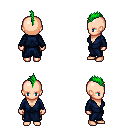
a pixel art fantasy rpg character, female body template, human, light skin, blue robe, gold greaves, green mohawk hairstyle, four views (front, back, left, right), 2x2 character sprite sheet, small pixel art, hard edges, no anti-aliasing